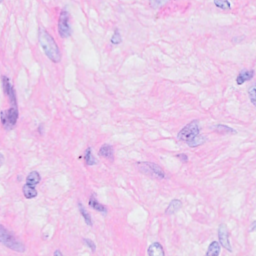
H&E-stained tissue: Breast